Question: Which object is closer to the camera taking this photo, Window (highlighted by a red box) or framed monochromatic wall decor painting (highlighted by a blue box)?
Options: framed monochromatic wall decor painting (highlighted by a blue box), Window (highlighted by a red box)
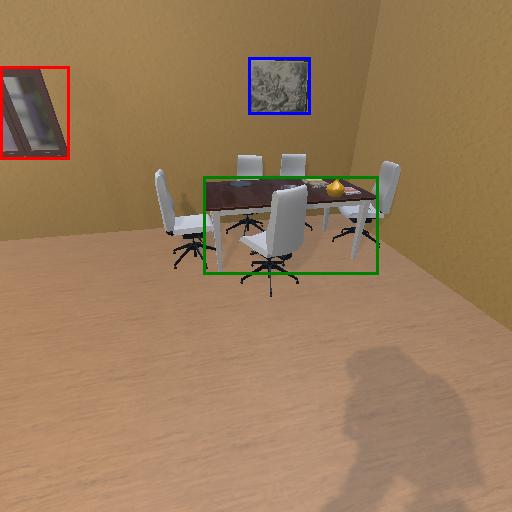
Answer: framed monochromatic wall decor painting (highlighted by a blue box)